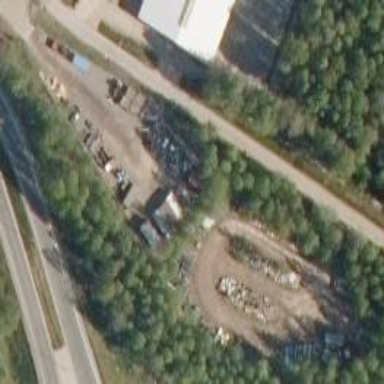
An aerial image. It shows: Industrial depot area.